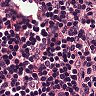
Metastatic tissue present: no